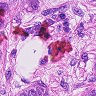
Metastatic tissue present: yes